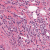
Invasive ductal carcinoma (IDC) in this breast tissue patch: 0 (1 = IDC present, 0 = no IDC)